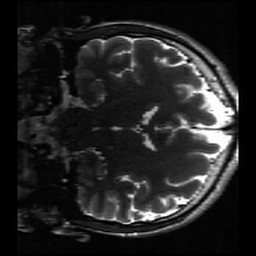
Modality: inplaneT2
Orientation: coronal